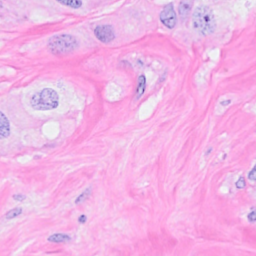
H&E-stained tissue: Breast